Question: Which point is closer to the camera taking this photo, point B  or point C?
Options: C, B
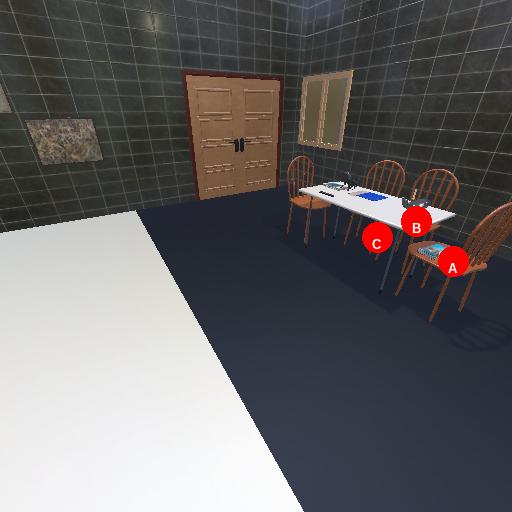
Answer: C